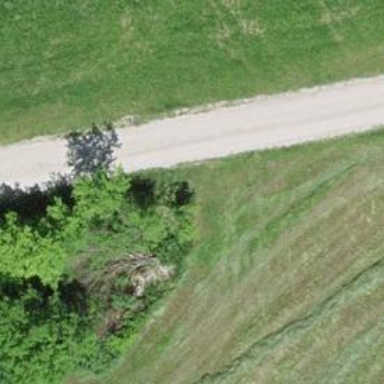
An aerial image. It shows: Well-maintained track road with grade 1 tracktype.